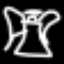
Label: angel